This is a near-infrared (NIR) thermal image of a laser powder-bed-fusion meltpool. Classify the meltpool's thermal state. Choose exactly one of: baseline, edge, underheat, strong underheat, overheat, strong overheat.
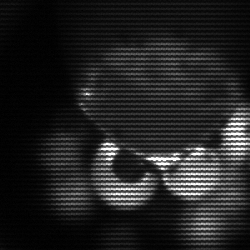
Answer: edge